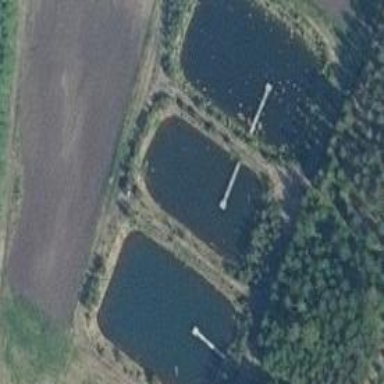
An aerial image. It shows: Fish farm reservoir surrounded by natural water.